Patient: sex M, age 46
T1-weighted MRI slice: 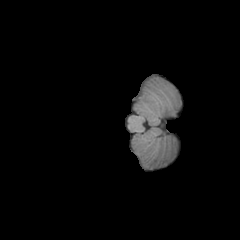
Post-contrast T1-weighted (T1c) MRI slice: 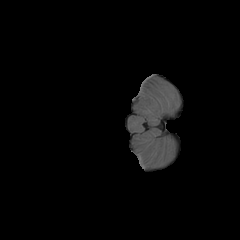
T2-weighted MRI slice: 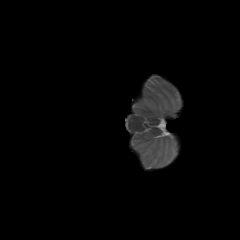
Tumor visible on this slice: no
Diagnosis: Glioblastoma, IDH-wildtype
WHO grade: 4